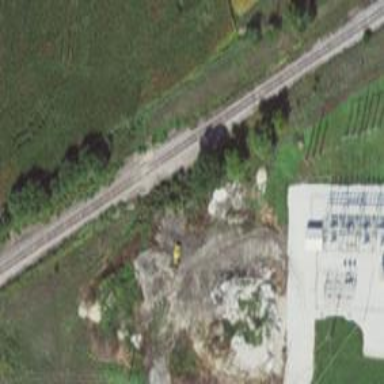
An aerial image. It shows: Railway track.